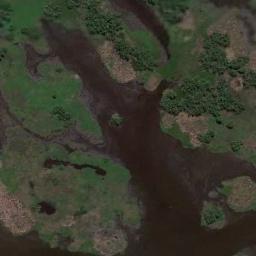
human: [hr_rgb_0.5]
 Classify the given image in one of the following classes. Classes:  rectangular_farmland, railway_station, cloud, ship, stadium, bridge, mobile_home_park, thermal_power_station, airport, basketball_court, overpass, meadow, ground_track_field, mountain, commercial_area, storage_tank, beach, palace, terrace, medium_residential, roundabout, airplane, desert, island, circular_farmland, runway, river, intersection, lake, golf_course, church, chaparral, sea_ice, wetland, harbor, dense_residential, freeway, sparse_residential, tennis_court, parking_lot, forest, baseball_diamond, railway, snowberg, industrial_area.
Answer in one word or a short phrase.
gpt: wetland